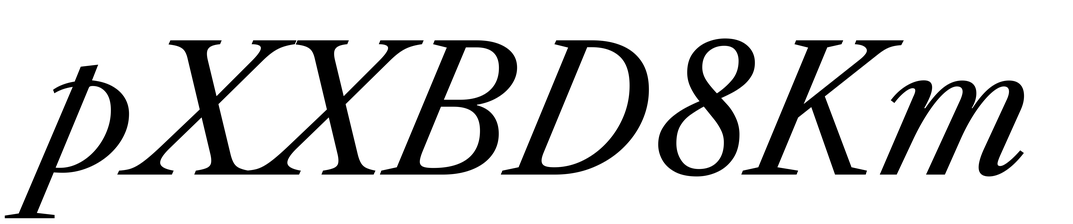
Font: LibreCaslonText-Italic_Italic